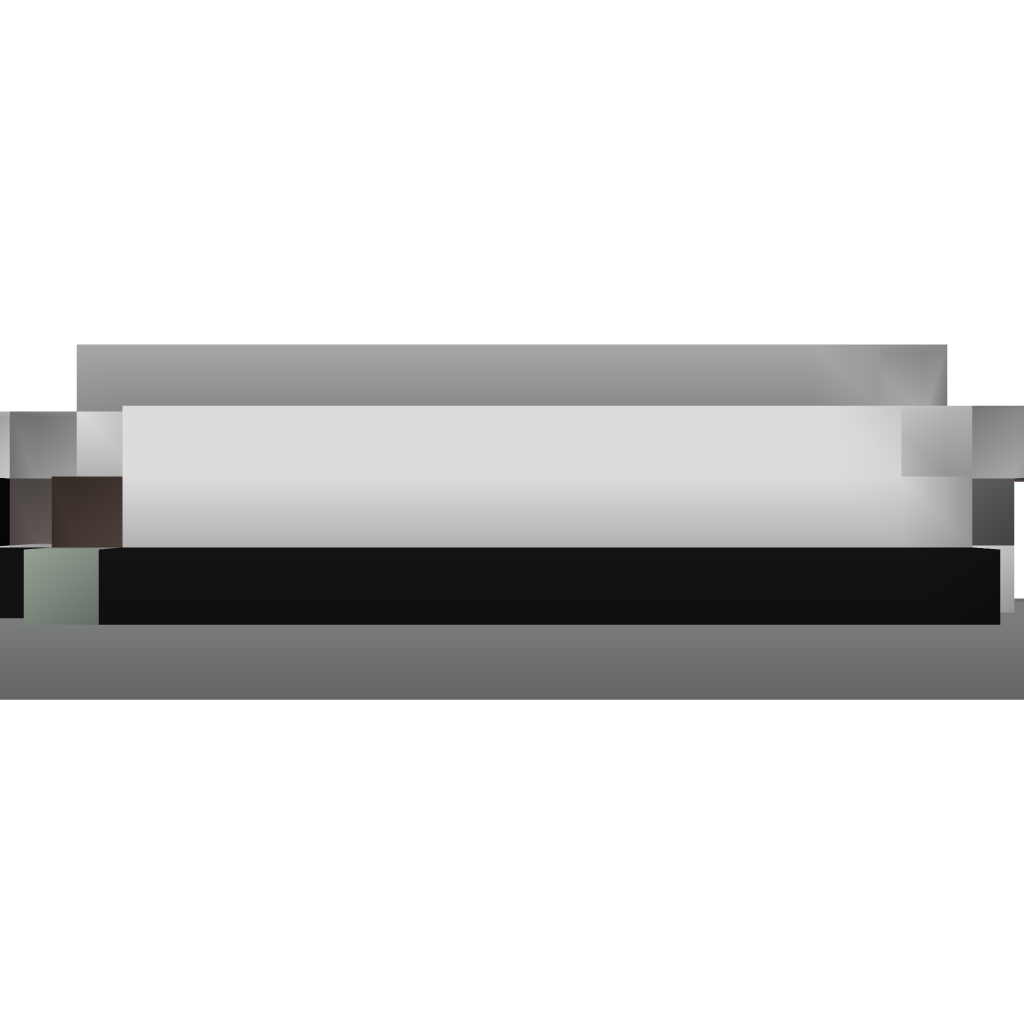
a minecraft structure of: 12-Charge Howitzer